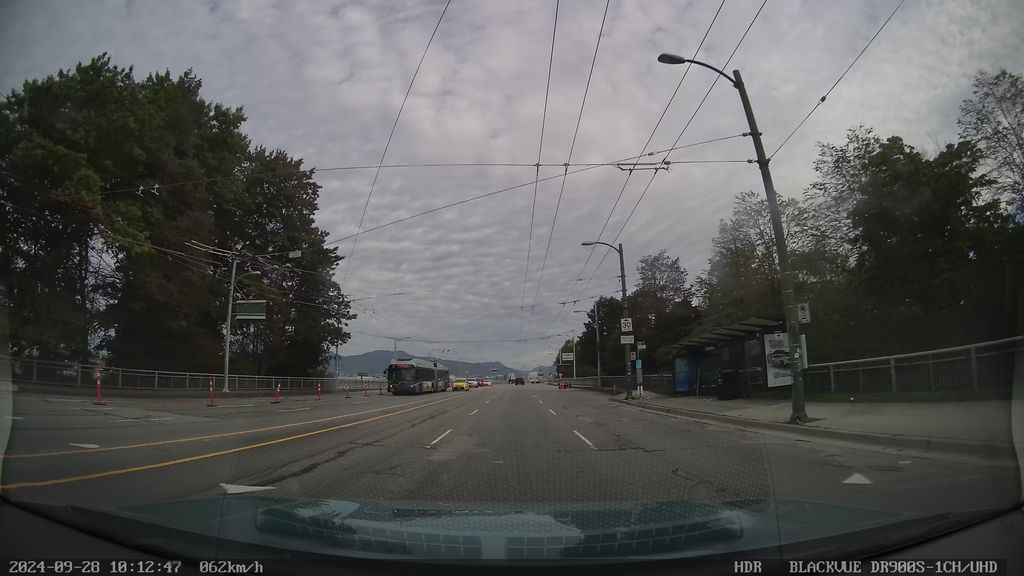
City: vancouver